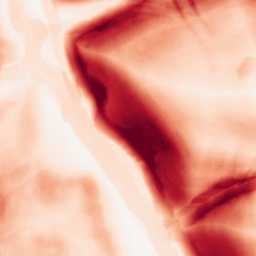
Category: morphological
Decomposition family: morphological_gradient
Decomposition parameters: size: 15
shape: square
Upsampling method: cubic_mitchell
Upsampling parameters: scale: 2
Upsampling scale: 2